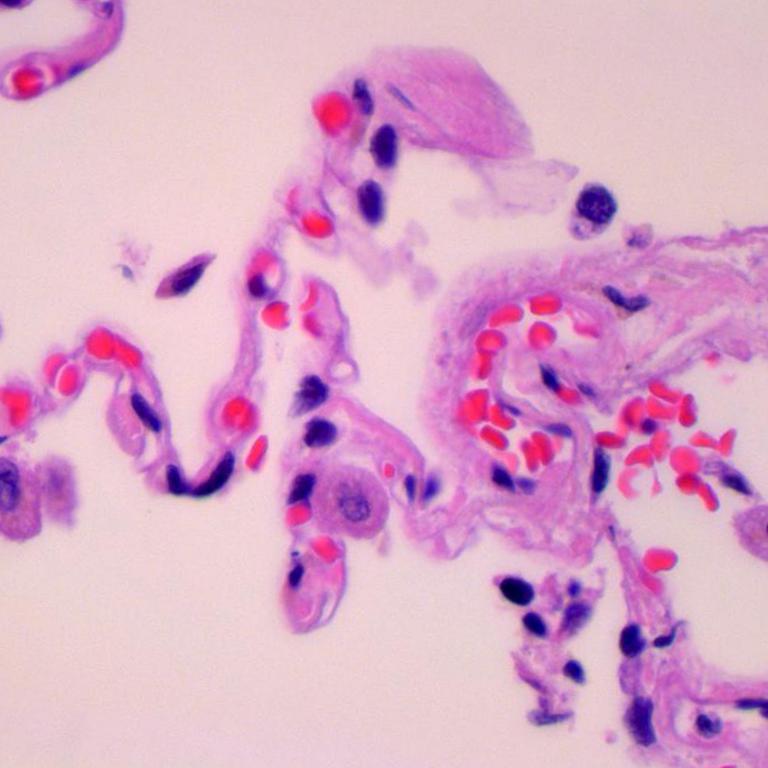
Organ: lung
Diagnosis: benign